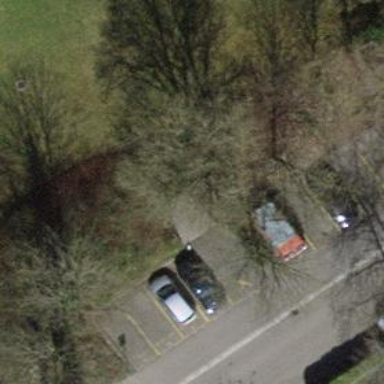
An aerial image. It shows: Parking area.